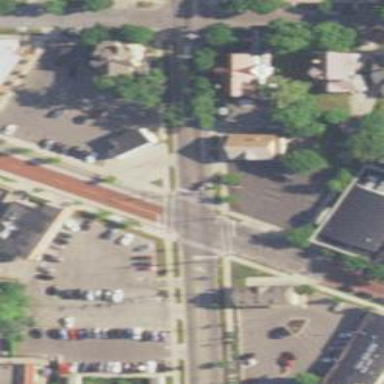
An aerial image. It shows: Marked crossing with zebra markings on the road.